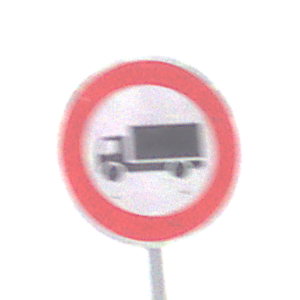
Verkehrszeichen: VerbotFuerKraftfahrzeugeUeberDreiKommaFuenfTonnen
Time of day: MorningAfternoon
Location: Outdoor (Suburban)
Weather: PartlyCloudy
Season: NotSpecified
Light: Natural